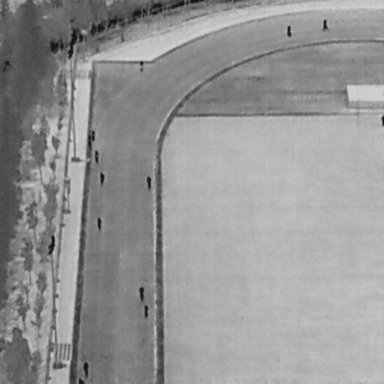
There are 14 People in the infrared image.